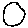
Label: moon